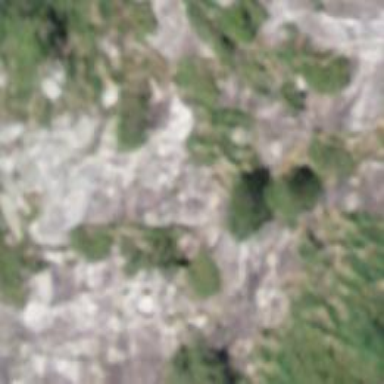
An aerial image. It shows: Cliff in nature.